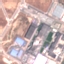
Land use / land cover class: Industrial